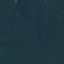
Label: Forest